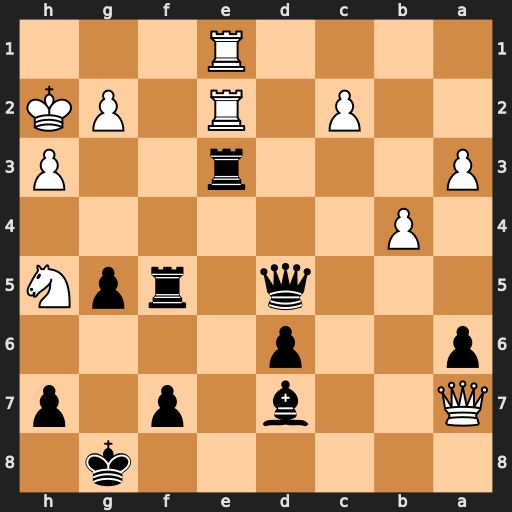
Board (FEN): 6k1/Q2b1p1p/p2p4/3q1rpN/1P6/P3r2P/2P1R1PK/4R3
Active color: b
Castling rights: -
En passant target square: -
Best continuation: Qe5+ Kg1 Rxe2 Rxe2 Qxe2